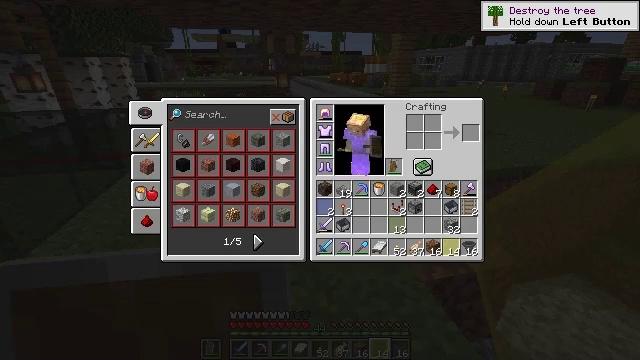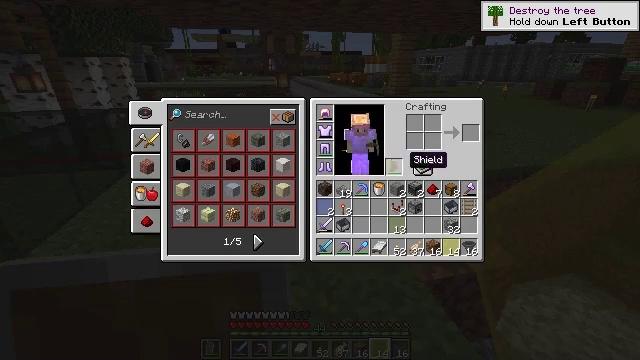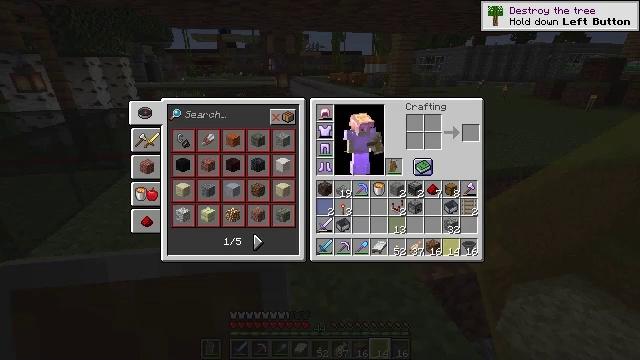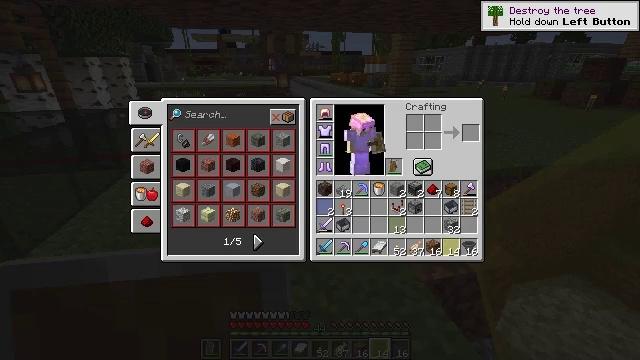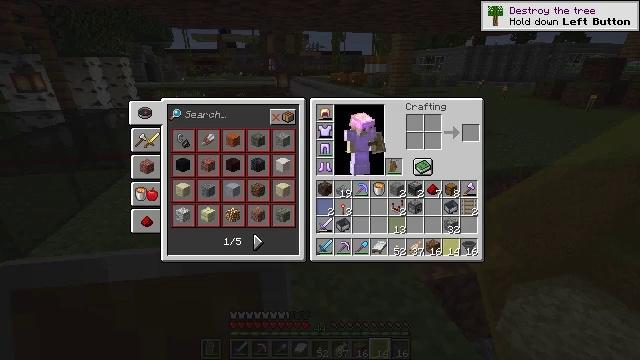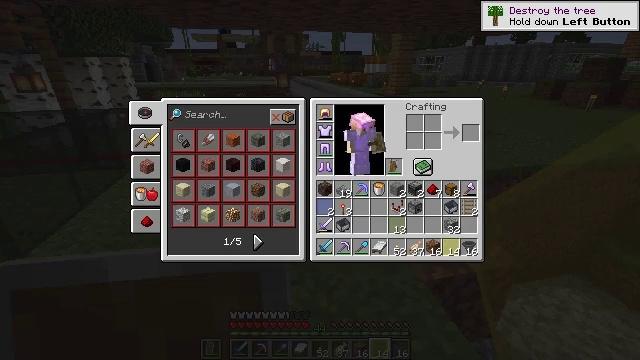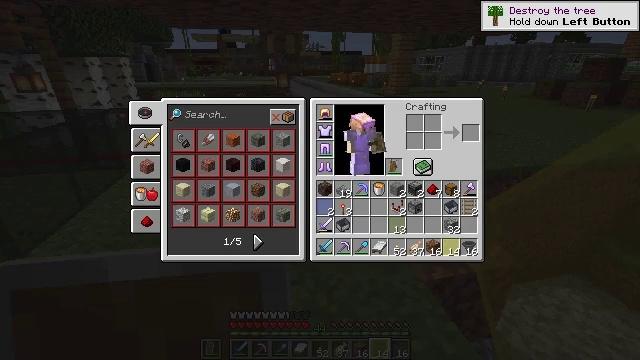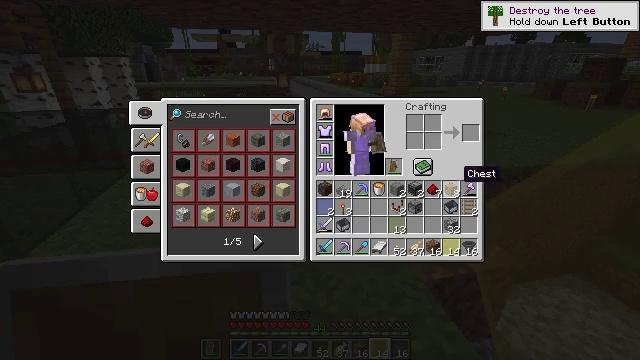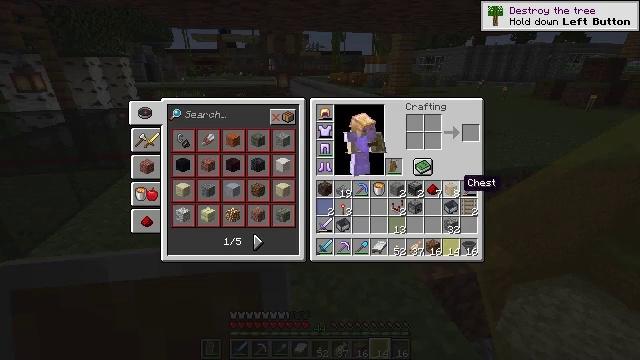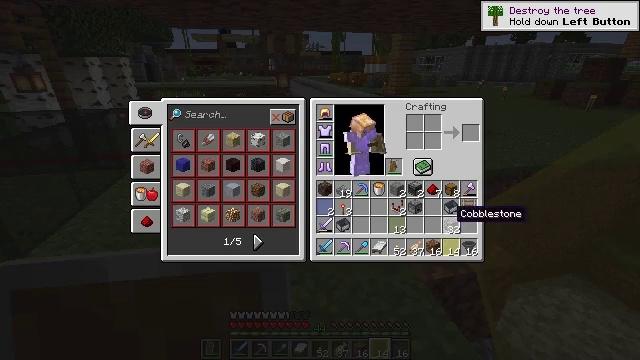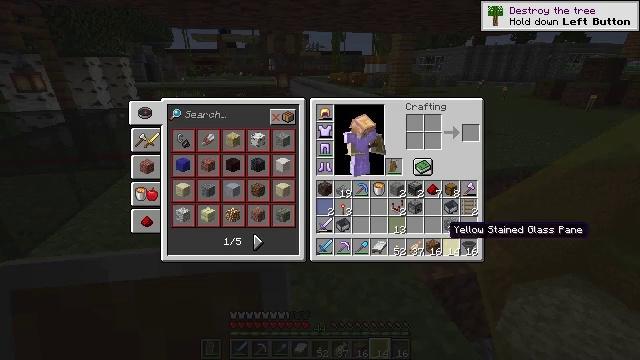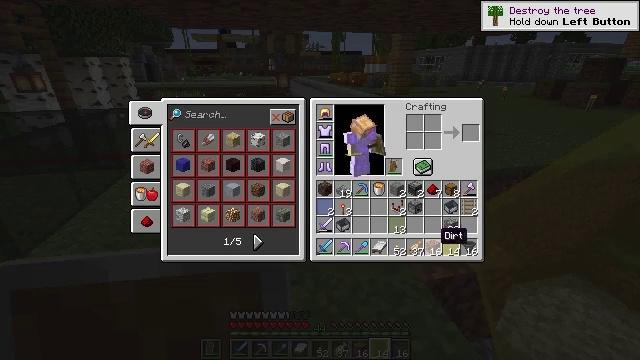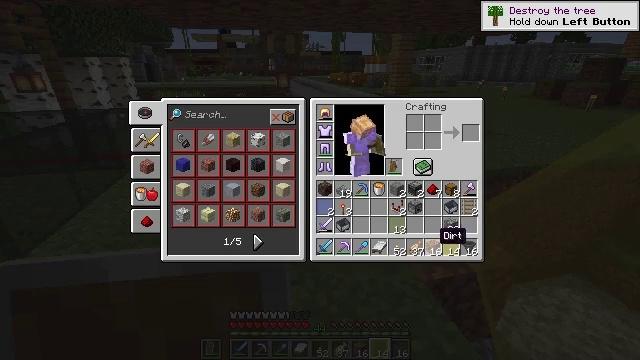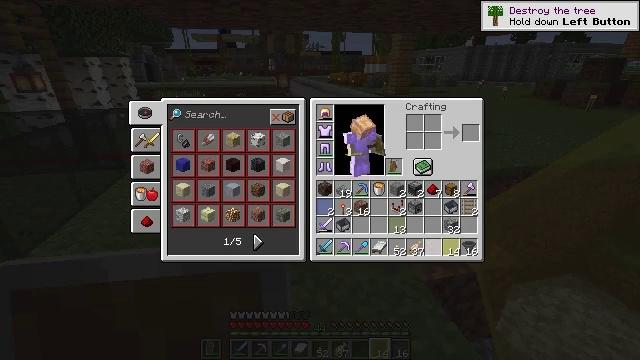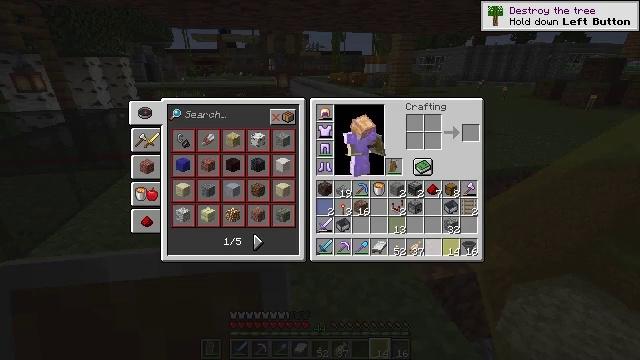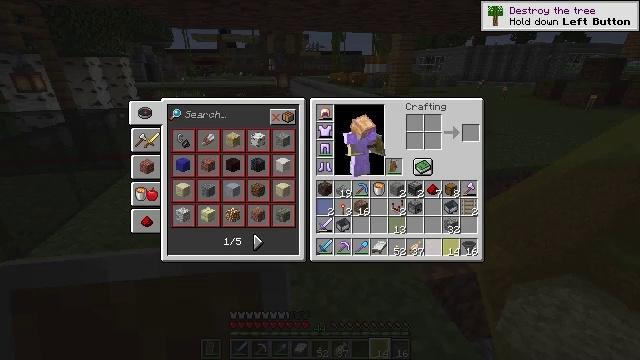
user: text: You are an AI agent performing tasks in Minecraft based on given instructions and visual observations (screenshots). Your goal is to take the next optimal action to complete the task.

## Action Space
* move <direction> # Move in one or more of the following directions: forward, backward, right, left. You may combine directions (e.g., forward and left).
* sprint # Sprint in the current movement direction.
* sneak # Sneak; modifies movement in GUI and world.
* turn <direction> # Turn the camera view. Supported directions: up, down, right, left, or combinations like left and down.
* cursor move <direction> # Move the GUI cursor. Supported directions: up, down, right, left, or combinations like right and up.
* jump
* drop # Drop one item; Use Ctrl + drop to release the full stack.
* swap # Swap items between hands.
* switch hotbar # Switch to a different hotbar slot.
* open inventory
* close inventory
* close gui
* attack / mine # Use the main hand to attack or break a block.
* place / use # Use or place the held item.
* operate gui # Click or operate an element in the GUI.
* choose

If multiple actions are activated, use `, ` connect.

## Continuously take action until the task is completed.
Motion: motion action
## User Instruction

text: Shatter the blue stained glass pane block.
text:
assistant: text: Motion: cursor move right
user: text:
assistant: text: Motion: cursor move right
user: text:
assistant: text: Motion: cursor move right
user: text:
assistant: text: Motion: no_op
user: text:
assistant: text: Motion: no_op
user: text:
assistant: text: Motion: no_op
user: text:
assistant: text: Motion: cursor move down
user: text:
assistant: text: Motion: cursor move down
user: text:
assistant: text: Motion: cursor move left and down
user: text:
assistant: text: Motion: sneak, cursor move left and down
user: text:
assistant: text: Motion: sneak, cursor move left
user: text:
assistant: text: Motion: sneak
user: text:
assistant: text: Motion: sneak, choose
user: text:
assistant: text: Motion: sneak, choose
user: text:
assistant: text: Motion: sneak, cursor move left
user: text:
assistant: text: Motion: sneak, cursor move left and up
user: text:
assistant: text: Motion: sneak, cursor move left
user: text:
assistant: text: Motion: sneak
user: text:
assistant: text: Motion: sneak
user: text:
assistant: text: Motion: sneak, choose
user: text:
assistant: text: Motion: sneak, choose
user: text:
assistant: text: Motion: sneak, close inventory
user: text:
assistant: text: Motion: sneak, close inventory
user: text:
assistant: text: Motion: close inventory
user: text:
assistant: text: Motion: no_op
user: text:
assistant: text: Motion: turn right and down
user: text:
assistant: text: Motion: turn right and up
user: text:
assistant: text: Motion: no_op
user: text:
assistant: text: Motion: turn right
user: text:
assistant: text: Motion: turn right and down